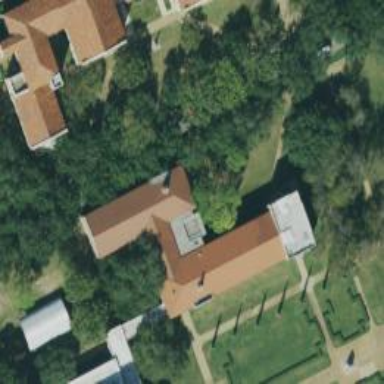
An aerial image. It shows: View of university building.